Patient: sex F, age 83
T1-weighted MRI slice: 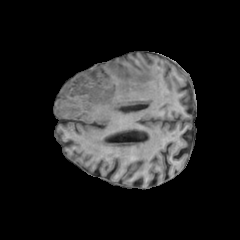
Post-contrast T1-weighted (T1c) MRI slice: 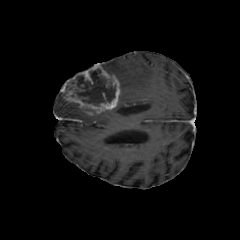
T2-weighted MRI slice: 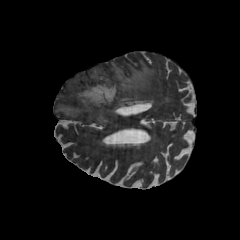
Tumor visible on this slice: yes
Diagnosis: Glioblastoma, IDH-wildtype
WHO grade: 4